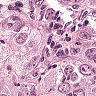
Metastatic tissue present: yes